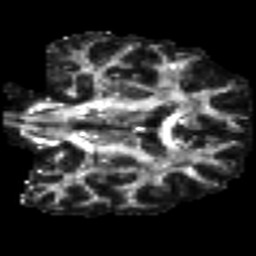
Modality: FA
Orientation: coronal
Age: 47
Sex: male
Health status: ill
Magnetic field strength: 3 T
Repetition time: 9 s
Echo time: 0.093 s